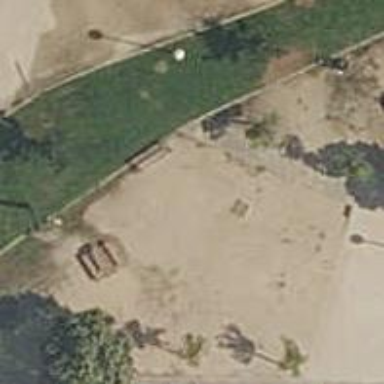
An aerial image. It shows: Brown bench in the vicinity.